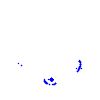
Particle: proton